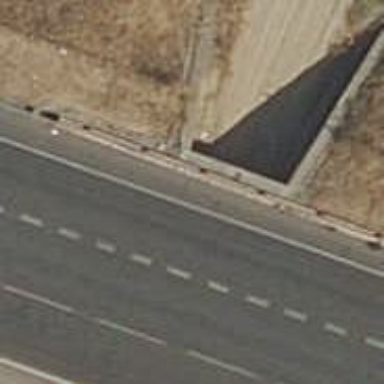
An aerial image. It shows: Dirt track road passing through tunnel.